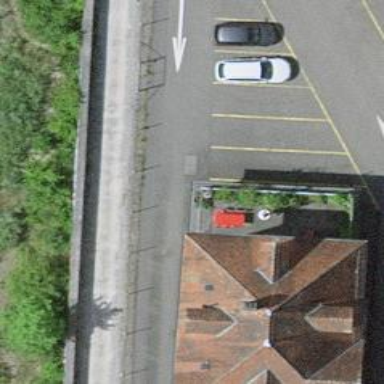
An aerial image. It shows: Street side parking area.